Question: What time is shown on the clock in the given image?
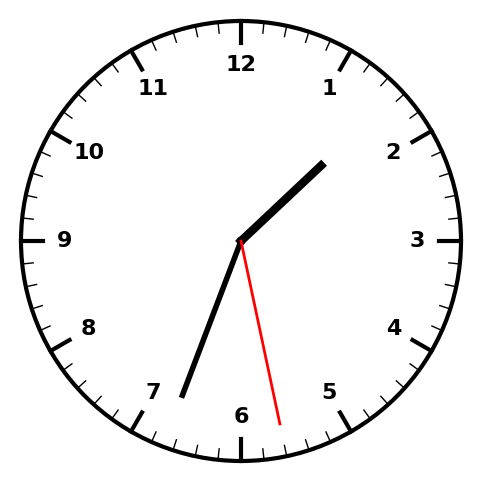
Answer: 01:33:28